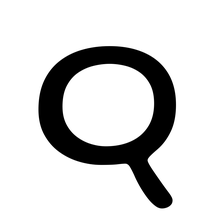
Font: Gluten_Light